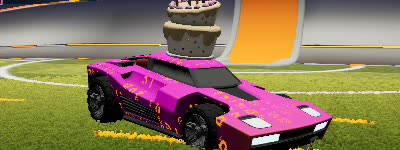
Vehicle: breakout